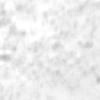
Label: no_change